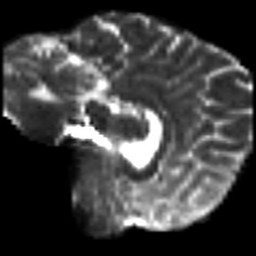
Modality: T2w
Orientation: sagittal
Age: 32
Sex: male
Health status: ill
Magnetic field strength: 3 T
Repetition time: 8.4 s
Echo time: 0.0926 s